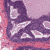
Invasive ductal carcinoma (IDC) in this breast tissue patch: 0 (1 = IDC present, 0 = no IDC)